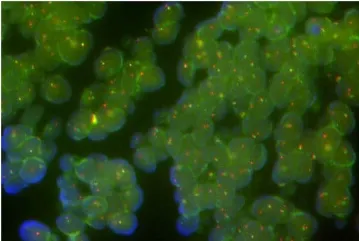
Molecular pathology of the tumor was detected by FISH. (a and b) Molecular pathology indicated EWSR1 rearrangement. The percentage of cells with EWSR1 breakage (red and green signal points separated) in the visual field was approximately 71.
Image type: pathology (fish)